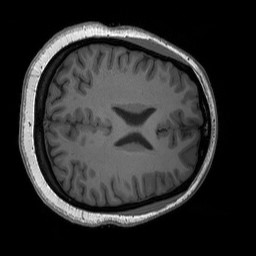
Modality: T1w
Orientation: axial